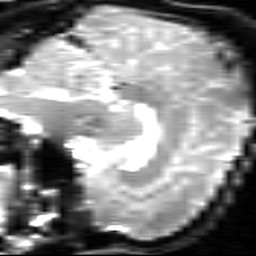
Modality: inplaneT2
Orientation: sagittal
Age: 31
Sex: male